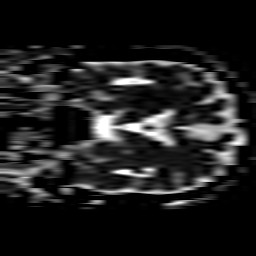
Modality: ADC
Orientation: coronal
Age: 66
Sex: male
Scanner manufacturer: philips
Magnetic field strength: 3 T
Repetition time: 3.946 s
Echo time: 0.06104 s